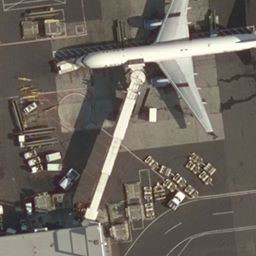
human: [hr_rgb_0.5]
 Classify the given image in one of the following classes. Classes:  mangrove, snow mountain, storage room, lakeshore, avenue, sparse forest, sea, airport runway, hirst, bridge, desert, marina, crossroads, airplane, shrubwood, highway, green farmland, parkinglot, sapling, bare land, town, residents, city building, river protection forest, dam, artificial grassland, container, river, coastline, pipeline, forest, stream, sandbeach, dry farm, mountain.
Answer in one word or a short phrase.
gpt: airplane